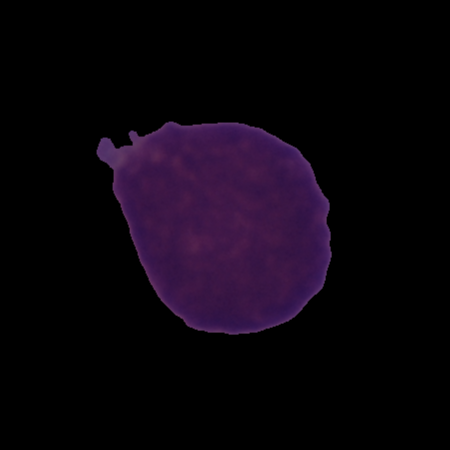
Label: cancer